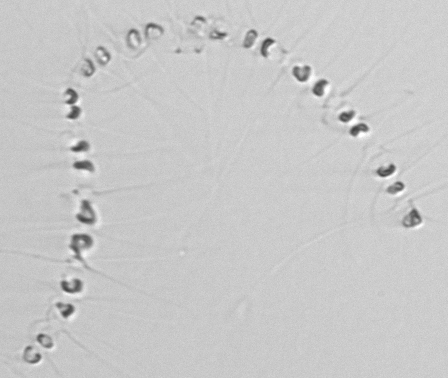
Label: Chaetoceros_socialis